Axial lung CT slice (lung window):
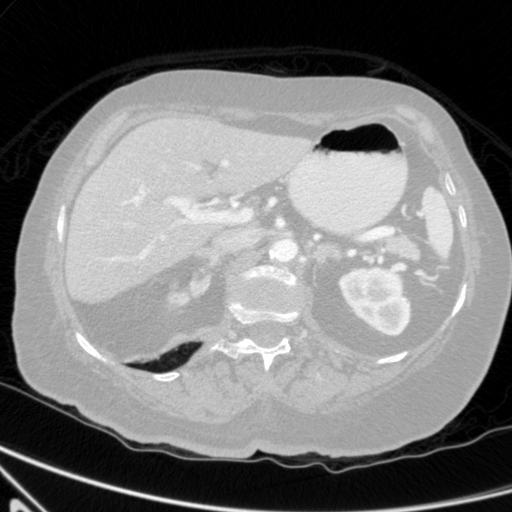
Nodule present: no